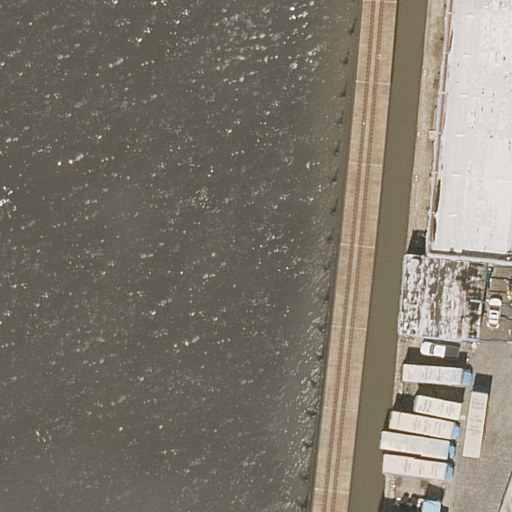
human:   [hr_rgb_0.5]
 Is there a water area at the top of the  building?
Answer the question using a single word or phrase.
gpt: no

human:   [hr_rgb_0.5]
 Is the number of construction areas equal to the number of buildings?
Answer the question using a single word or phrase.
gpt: no

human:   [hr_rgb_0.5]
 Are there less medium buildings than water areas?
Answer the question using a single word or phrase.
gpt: yes

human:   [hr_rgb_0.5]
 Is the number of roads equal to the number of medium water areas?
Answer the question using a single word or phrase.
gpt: yes

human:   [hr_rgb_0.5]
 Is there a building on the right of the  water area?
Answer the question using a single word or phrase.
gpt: yes

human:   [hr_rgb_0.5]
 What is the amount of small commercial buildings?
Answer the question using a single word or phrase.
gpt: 0

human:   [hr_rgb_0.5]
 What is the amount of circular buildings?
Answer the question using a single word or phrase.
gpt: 0

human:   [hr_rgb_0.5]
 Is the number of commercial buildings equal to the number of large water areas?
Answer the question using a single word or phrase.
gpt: no

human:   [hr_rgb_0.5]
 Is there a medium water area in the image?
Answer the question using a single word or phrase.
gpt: no

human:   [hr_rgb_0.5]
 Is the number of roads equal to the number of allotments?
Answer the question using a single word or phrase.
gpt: yes

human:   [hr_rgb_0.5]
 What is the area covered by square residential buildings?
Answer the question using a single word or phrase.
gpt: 0m2

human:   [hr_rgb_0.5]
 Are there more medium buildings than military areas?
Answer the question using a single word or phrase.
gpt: no

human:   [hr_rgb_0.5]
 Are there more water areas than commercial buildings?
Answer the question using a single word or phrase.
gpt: yes

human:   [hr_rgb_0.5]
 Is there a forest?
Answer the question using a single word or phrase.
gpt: no

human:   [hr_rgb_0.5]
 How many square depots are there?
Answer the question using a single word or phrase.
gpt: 0

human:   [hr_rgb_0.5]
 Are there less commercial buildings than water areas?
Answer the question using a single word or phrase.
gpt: yes

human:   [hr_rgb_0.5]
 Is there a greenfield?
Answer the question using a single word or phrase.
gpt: no

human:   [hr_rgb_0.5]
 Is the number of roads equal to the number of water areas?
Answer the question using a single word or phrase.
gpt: no

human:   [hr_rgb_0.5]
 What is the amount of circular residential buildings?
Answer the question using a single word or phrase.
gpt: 0

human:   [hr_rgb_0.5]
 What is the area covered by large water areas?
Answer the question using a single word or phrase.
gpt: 7001m2

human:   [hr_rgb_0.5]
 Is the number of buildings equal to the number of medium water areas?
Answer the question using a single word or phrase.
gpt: no

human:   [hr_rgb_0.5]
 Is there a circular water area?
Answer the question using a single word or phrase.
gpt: no

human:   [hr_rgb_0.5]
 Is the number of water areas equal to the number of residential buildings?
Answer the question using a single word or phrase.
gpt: yes

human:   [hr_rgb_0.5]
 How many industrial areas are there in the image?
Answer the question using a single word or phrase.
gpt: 0

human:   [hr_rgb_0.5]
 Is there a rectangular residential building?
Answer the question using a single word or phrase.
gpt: no

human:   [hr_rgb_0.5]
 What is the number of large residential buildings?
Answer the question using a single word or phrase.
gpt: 1

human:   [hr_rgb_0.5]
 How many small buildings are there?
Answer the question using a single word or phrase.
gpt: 0

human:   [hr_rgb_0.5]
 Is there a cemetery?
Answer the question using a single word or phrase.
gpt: no

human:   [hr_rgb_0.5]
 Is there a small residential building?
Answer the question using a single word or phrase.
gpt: no

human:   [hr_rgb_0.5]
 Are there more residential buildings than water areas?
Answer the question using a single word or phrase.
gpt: no

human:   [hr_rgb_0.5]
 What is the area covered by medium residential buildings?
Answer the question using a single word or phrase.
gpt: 0m2

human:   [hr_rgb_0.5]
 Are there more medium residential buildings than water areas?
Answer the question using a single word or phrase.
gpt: no

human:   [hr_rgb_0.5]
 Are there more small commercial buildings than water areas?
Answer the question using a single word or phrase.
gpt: no

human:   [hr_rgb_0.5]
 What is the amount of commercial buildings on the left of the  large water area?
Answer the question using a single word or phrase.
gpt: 0

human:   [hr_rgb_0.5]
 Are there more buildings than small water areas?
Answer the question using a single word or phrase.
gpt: yes

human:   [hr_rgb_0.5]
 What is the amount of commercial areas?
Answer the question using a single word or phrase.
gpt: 0